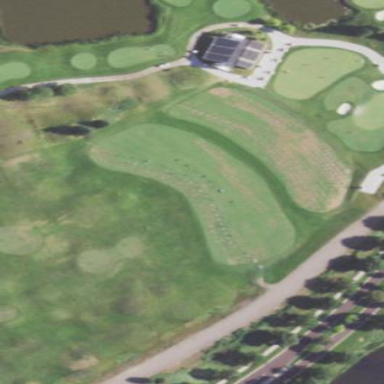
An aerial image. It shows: Golf tee on grassy land.